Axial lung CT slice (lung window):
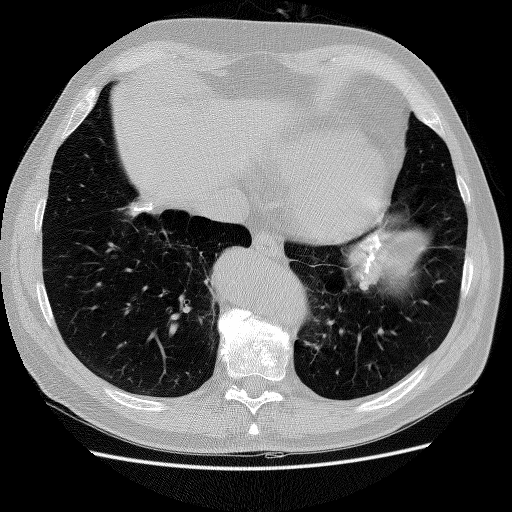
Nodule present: no